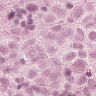
Metastatic tissue present: yes